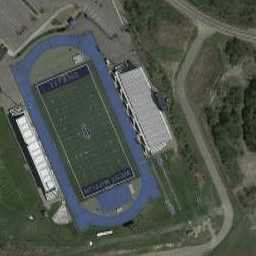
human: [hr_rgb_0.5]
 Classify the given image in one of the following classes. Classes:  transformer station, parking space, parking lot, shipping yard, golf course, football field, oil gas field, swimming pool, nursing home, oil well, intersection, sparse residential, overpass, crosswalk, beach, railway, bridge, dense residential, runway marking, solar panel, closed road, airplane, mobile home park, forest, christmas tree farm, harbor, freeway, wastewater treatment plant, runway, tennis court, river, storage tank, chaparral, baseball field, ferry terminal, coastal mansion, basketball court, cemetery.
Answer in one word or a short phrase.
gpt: football field